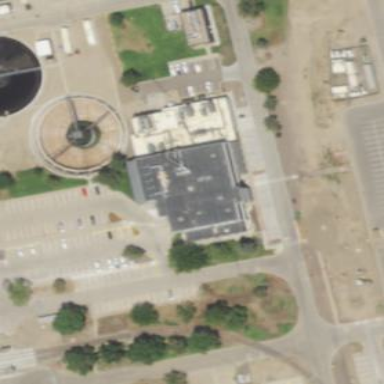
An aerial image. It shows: Gray building with roof.